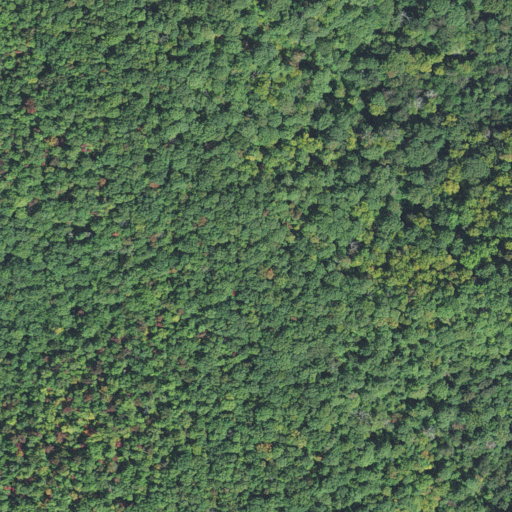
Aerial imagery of ridge(s) in North Carolina named Big Fork Ridge containing deciduous forest and mixed forest